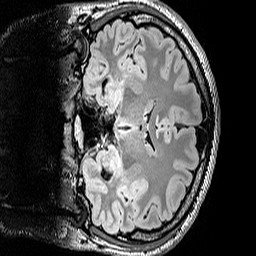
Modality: FLAIR
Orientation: coronal
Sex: male
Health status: ill
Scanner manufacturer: siemens
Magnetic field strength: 3 T
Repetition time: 5 s
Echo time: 0.388 s